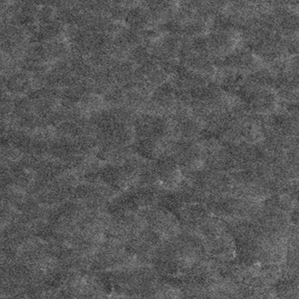
Label: frost